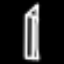
Label: pencil